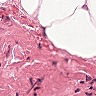
Metastatic tissue present: no